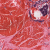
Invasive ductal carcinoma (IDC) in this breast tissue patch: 1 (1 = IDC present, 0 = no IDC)